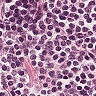
Metastatic tissue present: no